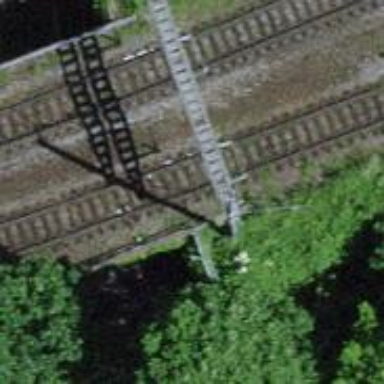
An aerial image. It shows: Railway bridge with electrified tracks and single contact line.